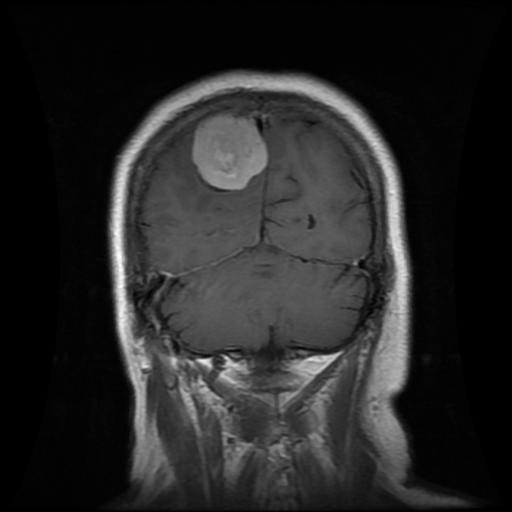
Label: meningioma